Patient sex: F
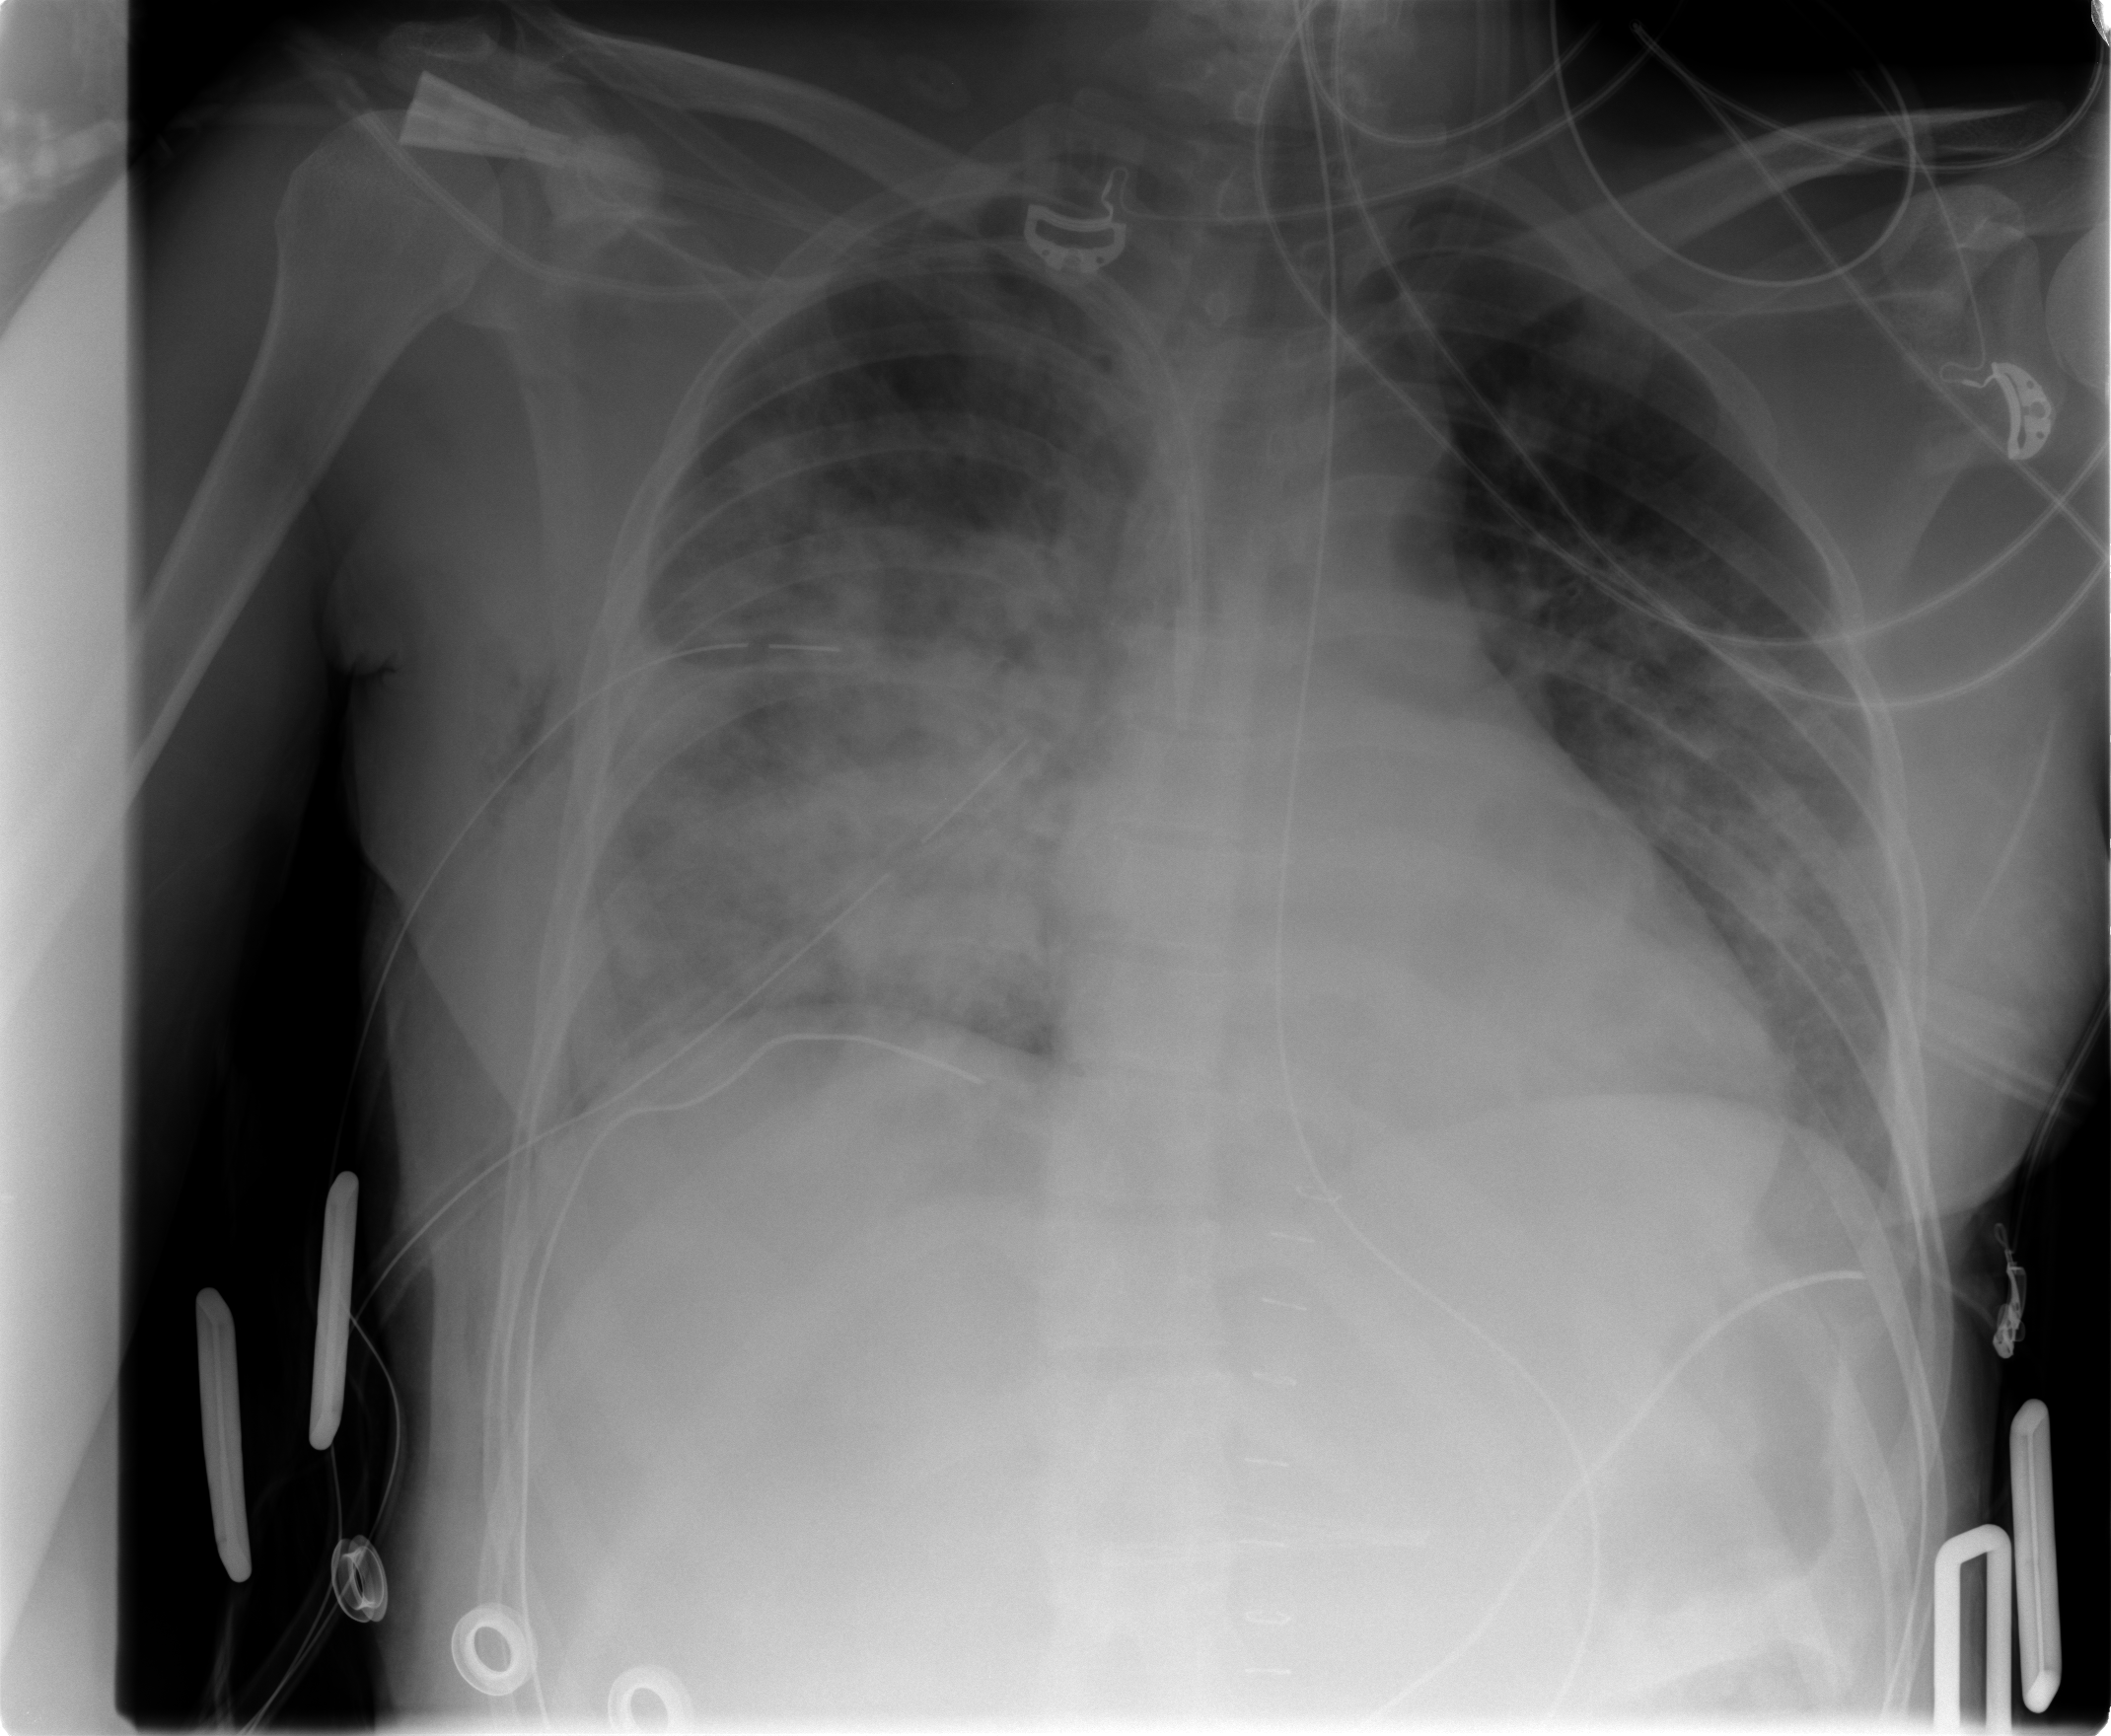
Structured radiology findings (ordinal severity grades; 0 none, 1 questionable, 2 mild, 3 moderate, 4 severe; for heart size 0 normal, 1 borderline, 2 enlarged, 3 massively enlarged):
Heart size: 0
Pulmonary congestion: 0
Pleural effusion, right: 2
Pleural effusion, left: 1
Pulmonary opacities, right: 4
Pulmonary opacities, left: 2
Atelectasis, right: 2
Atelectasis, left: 2